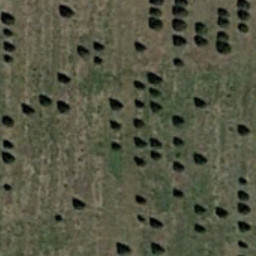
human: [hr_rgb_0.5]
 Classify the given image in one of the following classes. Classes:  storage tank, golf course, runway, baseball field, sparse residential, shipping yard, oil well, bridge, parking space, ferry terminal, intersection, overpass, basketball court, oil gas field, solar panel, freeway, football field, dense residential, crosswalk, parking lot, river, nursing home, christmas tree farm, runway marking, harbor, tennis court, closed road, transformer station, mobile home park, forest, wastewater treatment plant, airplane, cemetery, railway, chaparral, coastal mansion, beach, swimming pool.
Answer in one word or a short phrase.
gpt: christmas tree farm